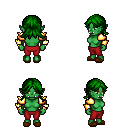
a pixel art fantasy rpg character, female body template, orc, green skin, gold arm armor, red pants, green loose hair, brown slippers, four views (front, back, left, right), 2x2 character sprite sheet, small pixel art, hard edges, no anti-aliasing